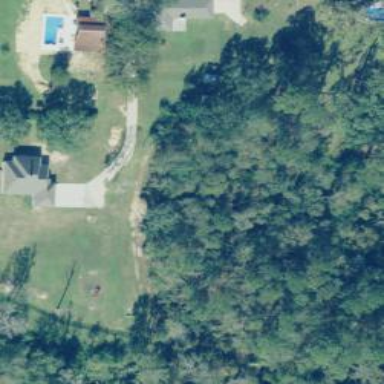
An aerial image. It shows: Driveway.